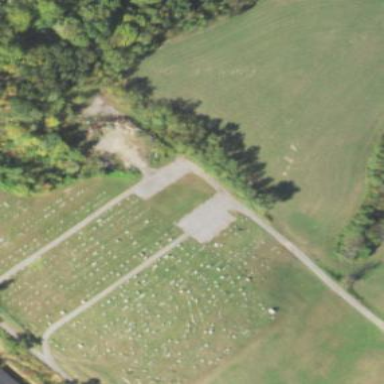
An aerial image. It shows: Grave yard.